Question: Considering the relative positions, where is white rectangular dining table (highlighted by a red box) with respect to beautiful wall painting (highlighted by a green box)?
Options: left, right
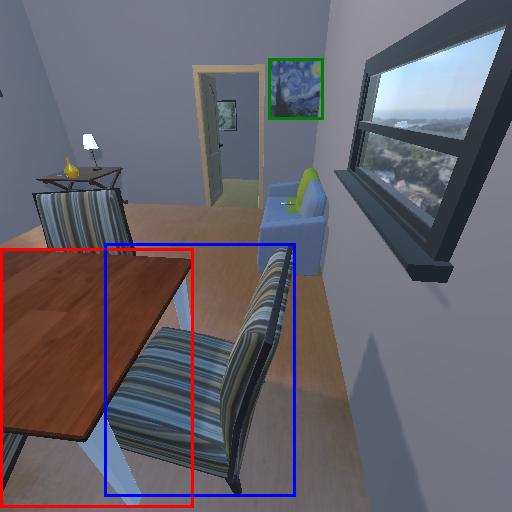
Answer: left